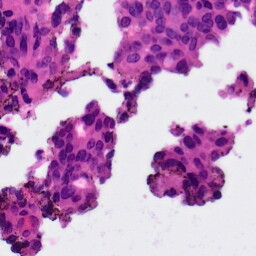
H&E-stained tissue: Ovarian